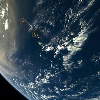
Label: water